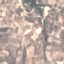
Land use / land cover: PermanentCrop